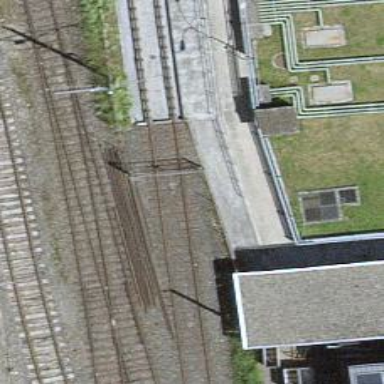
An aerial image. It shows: Railway signal.